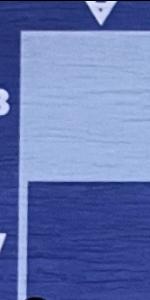
Label: Empty